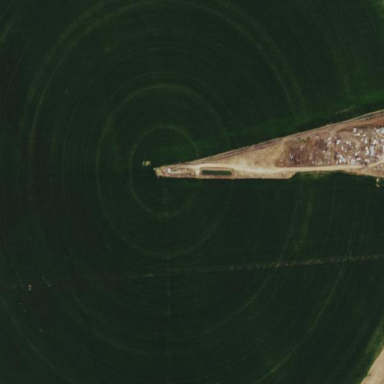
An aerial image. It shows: Farmland with pivot irrigation system.